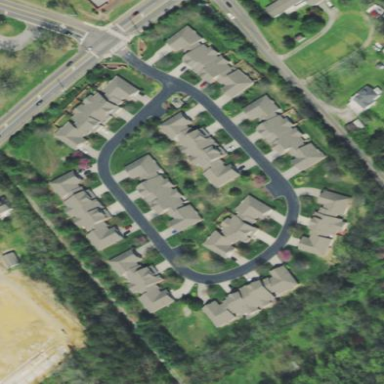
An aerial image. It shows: Condominium in residential area.